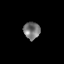
Tissue: skin
Cell type: Epithelial cells
Senescence score: 0.2103
Nuclear area (px): 283
Mean DAPI intensity: 117.929